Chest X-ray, PA view. Patient: 52 years old, sex F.
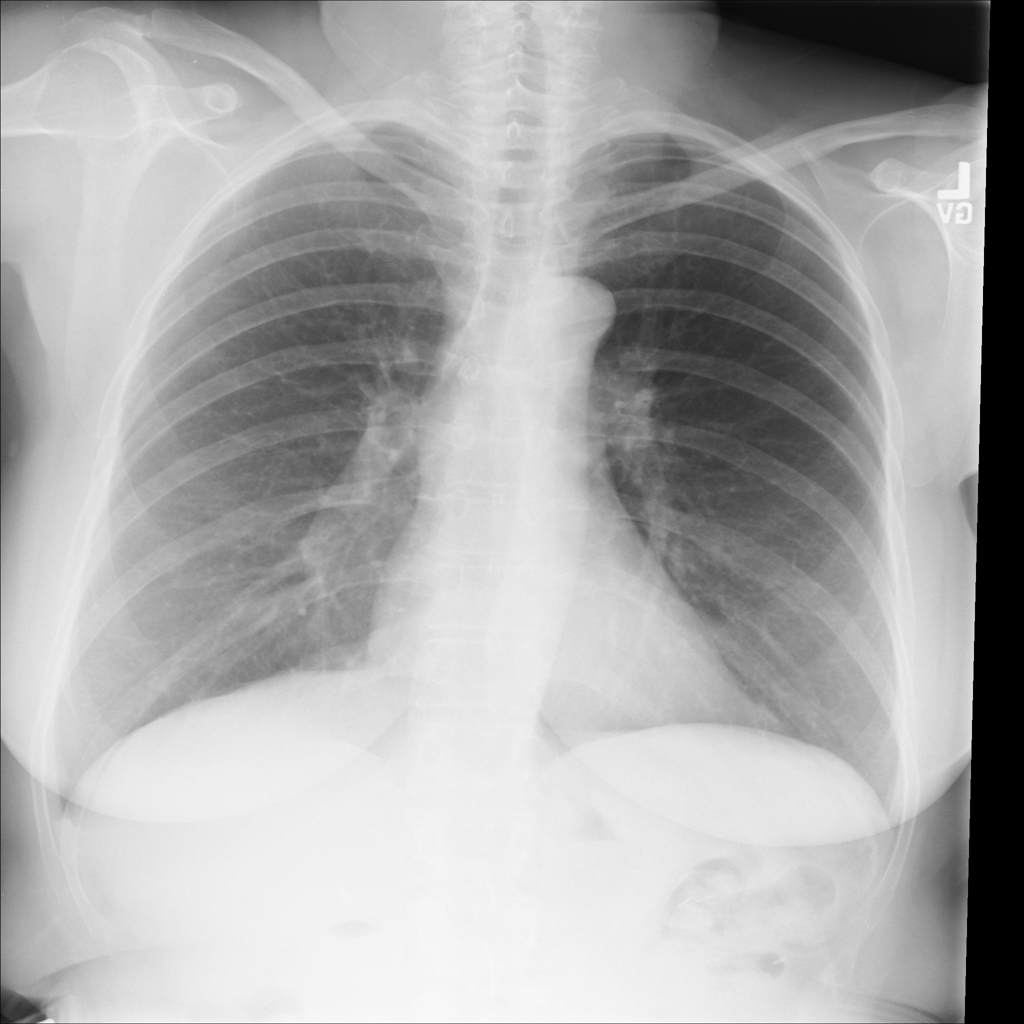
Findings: No Finding